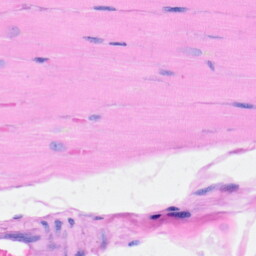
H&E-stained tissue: Heart